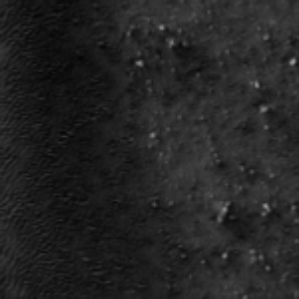
Label: frost